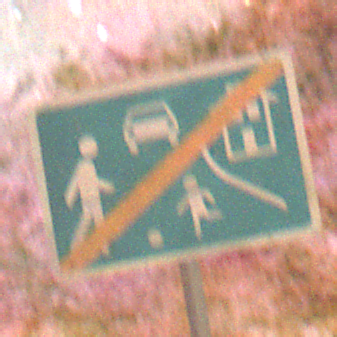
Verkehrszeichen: EndeVerkehrsberuhigterBereich
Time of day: Night
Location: Outdoor (Nature)
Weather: Clear
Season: NotSpecified
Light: Natural